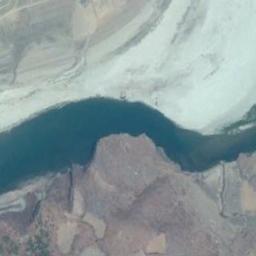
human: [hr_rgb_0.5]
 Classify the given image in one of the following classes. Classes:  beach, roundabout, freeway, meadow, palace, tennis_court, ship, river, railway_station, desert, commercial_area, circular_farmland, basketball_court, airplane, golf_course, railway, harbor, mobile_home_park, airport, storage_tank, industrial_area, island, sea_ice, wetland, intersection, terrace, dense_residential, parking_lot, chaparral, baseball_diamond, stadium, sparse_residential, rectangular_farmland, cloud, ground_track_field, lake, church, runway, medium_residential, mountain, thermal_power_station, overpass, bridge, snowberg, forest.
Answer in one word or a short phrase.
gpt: river